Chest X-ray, PA view. Patient: 31 years old, sex F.
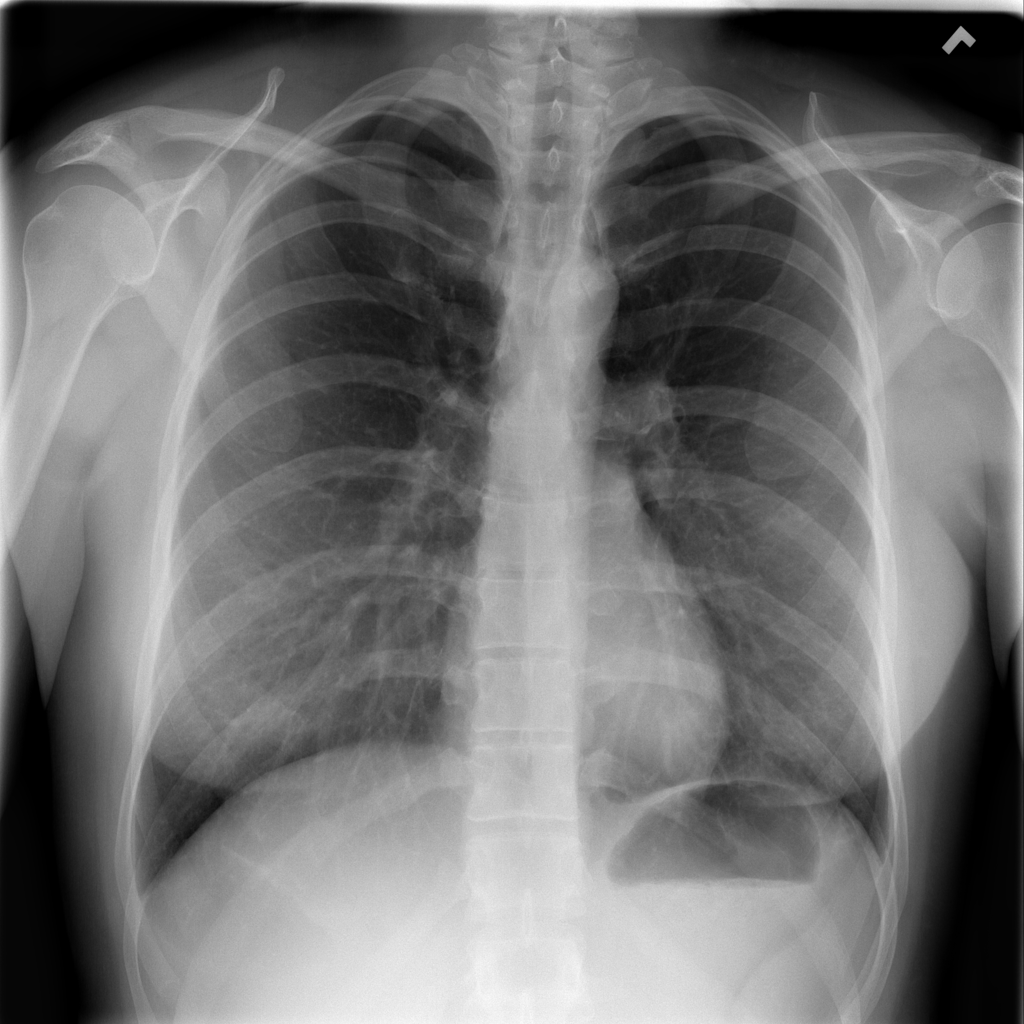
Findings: No Finding